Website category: jobs
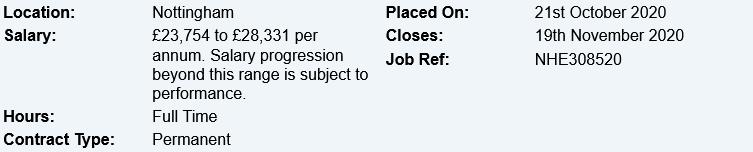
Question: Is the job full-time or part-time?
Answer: Full Time

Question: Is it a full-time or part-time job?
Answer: Full Time

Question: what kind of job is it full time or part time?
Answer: Full Time

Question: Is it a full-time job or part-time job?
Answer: Full Time

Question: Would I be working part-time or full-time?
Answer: Full Time

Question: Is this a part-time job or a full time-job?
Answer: Full Time

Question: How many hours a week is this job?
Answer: Full Time

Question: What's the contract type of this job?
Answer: Permanent

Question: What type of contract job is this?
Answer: Permanent

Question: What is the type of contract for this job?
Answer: Permanent

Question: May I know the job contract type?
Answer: Permanent

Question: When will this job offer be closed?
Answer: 19th November 2020

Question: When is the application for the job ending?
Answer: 19th November 2020

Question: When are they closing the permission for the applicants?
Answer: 19th November 2020

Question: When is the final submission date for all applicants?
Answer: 19th November 2020

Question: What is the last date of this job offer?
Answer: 19th November 2020

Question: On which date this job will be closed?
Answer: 19th November 2020

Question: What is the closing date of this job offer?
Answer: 19th November 2020

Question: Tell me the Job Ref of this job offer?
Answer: NHE308520

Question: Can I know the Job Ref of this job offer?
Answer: NHE308520

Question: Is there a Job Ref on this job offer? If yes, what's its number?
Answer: NHE308520

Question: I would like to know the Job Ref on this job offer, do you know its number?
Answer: NHE308520

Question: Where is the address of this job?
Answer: Nottingham

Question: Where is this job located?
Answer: Nottingham

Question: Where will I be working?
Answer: Nottingham

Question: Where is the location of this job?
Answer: Nottingham

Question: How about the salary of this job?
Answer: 23,754 to 28,331 per annum. Salary progression beyond this range is subject to performance.

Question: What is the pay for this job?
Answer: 23,754 to 28,331 per annum. Salary progression beyond this range is subject to performance.

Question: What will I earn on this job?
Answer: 23,754 to 28,331 per annum. Salary progression beyond this range is subject to performance.

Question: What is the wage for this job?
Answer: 23,754 to 28,331 per annum. Salary progression beyond this range is subject to performance.

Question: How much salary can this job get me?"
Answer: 23,754 to 28,331 per annum. Salary progression beyond this range is subject to performance.

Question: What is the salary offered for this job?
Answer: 23,754 to 28,331 per annum. Salary progression beyond this range is subject to performance.

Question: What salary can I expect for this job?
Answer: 23,754 to 28,331 per annum. Salary progression beyond this range is subject to performance.

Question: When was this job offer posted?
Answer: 21st October 2020

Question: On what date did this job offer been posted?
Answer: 21st October 2020